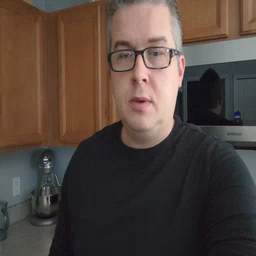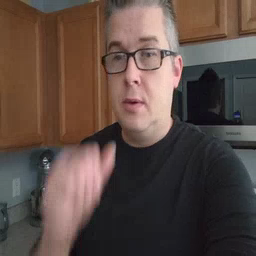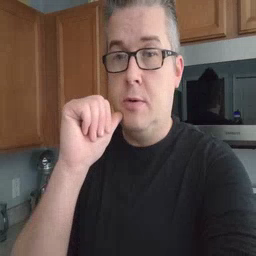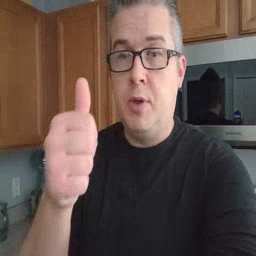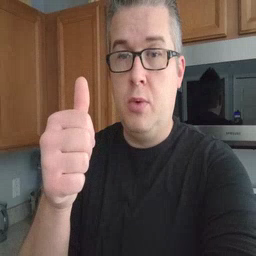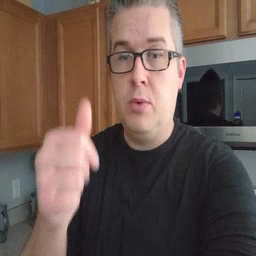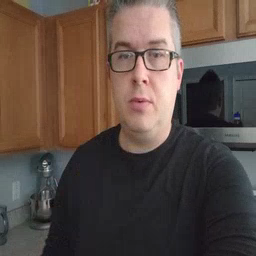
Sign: tomorrow